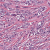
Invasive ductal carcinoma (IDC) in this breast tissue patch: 1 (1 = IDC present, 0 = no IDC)